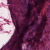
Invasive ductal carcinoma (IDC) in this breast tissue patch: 0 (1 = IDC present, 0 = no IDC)